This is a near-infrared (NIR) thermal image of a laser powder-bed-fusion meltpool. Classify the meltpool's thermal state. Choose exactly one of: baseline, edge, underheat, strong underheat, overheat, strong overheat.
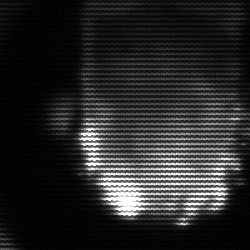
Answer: baseline